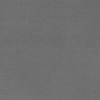
Label: dusty